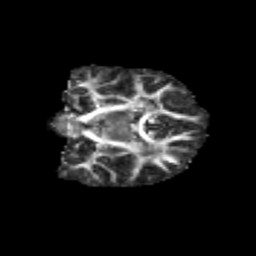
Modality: FA
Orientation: coronal
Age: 9
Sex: female
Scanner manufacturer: siemens
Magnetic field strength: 3 T
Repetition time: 3.8 s
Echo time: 0.07 s